Question: I installed ADT with Eclipse and SDK in /home/user-name/adt-bundle-linux-x86-20140321, /opt/eclipse and /opt/android-sdk-linux respectively.
Previously I didn't experience any problems when working with ADT. I tried to install Eclipse and wanted to add the plugin to it. Then I installed Eclipse and added the SDK to it. Now the newly installed Eclipse Luna is working fine but my ADT is not creating a new Android project.
It's is showing the error "Enter an application name (shown in launcher)" and the red x mark will be on Theme (see image below).

Is it not possible to work on the two of them?
PS: I am using two different work spaces for them.
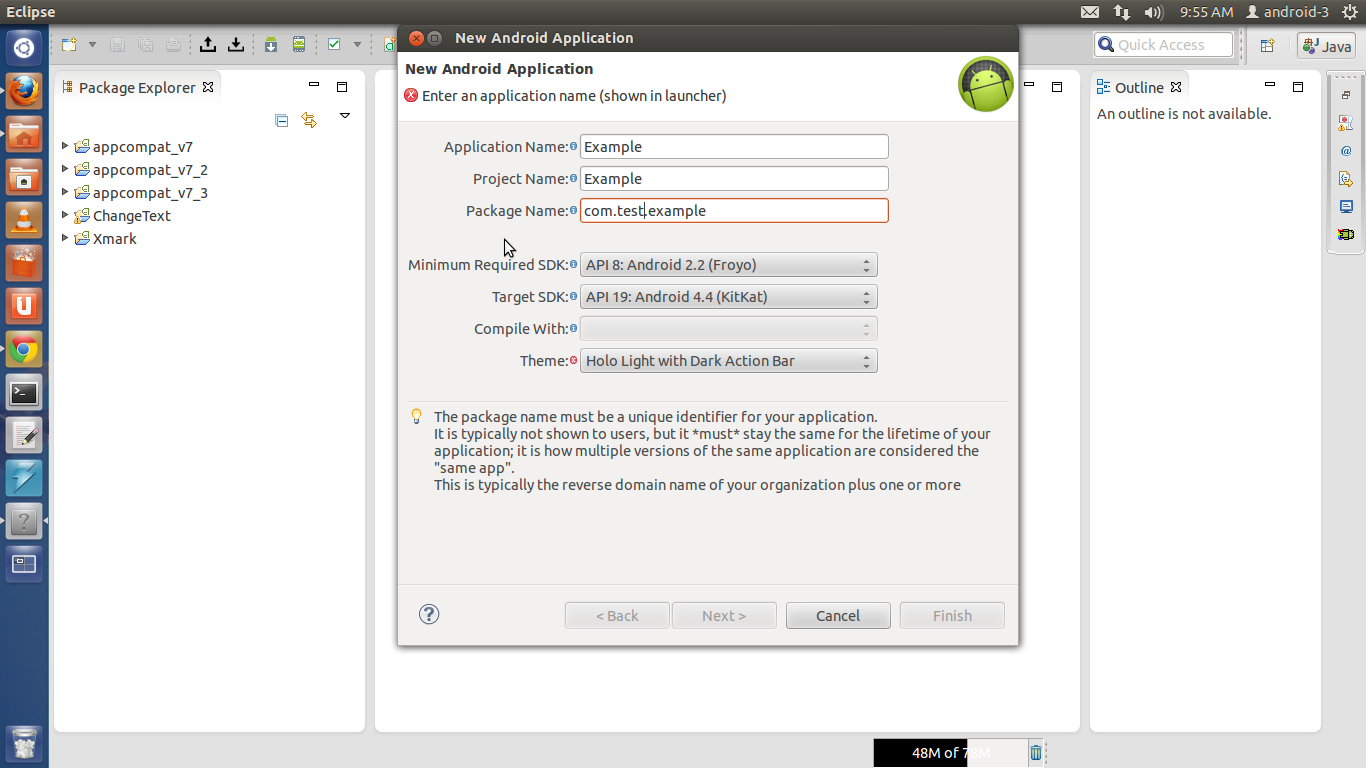
Answer: For ADT, make sure you have specified the SDK Location:
'''
Window->preferences->android
'''
If that preference is missing, then make sure ADT is installed in your new Eclipse Luna: see "<URL>"
> - 'Help > Install New Software'- - 'Add Repository'
'''
https://dl-ssl.google.com/android/eclipse/
'''
Even if it is already installed, it is still <URL>.